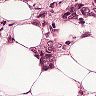
Metastatic tissue present: yes